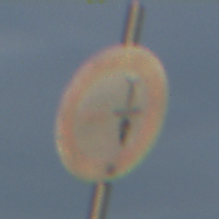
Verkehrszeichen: VerbotUeberholenEinspurigeFahrzeuge
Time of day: SunriseSunset
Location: Outdoor (Nature)
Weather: PartlyCloudy
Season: NotSpecified
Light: Natural